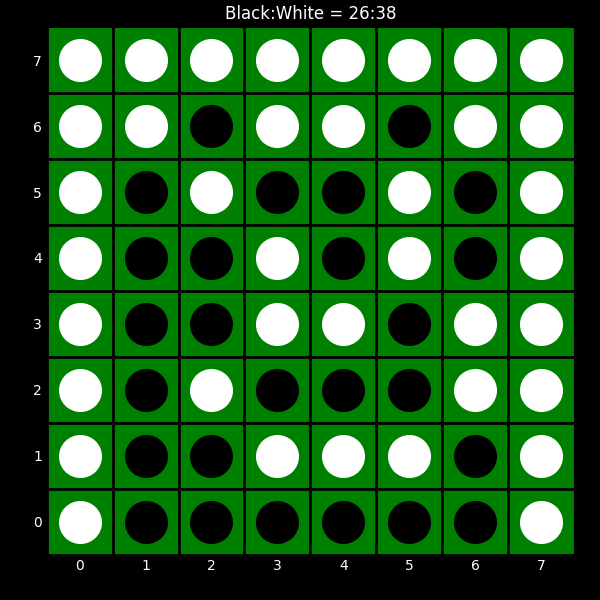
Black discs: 26
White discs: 38